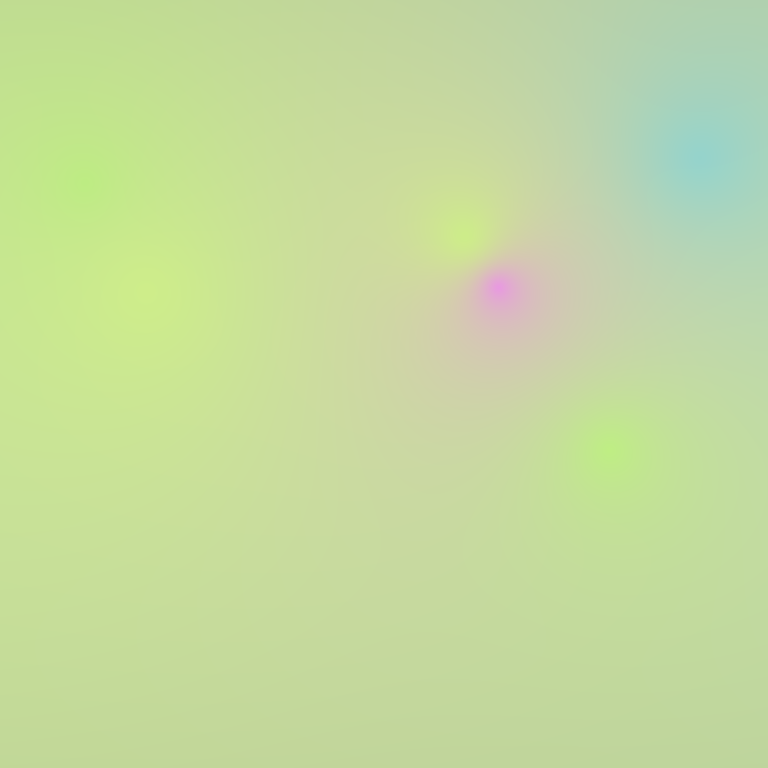
Abstract light effect, smooth blend from soft green to pastel pink, calm atmosphere, diffuse glow, no room, no furniture, no objects.